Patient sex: M
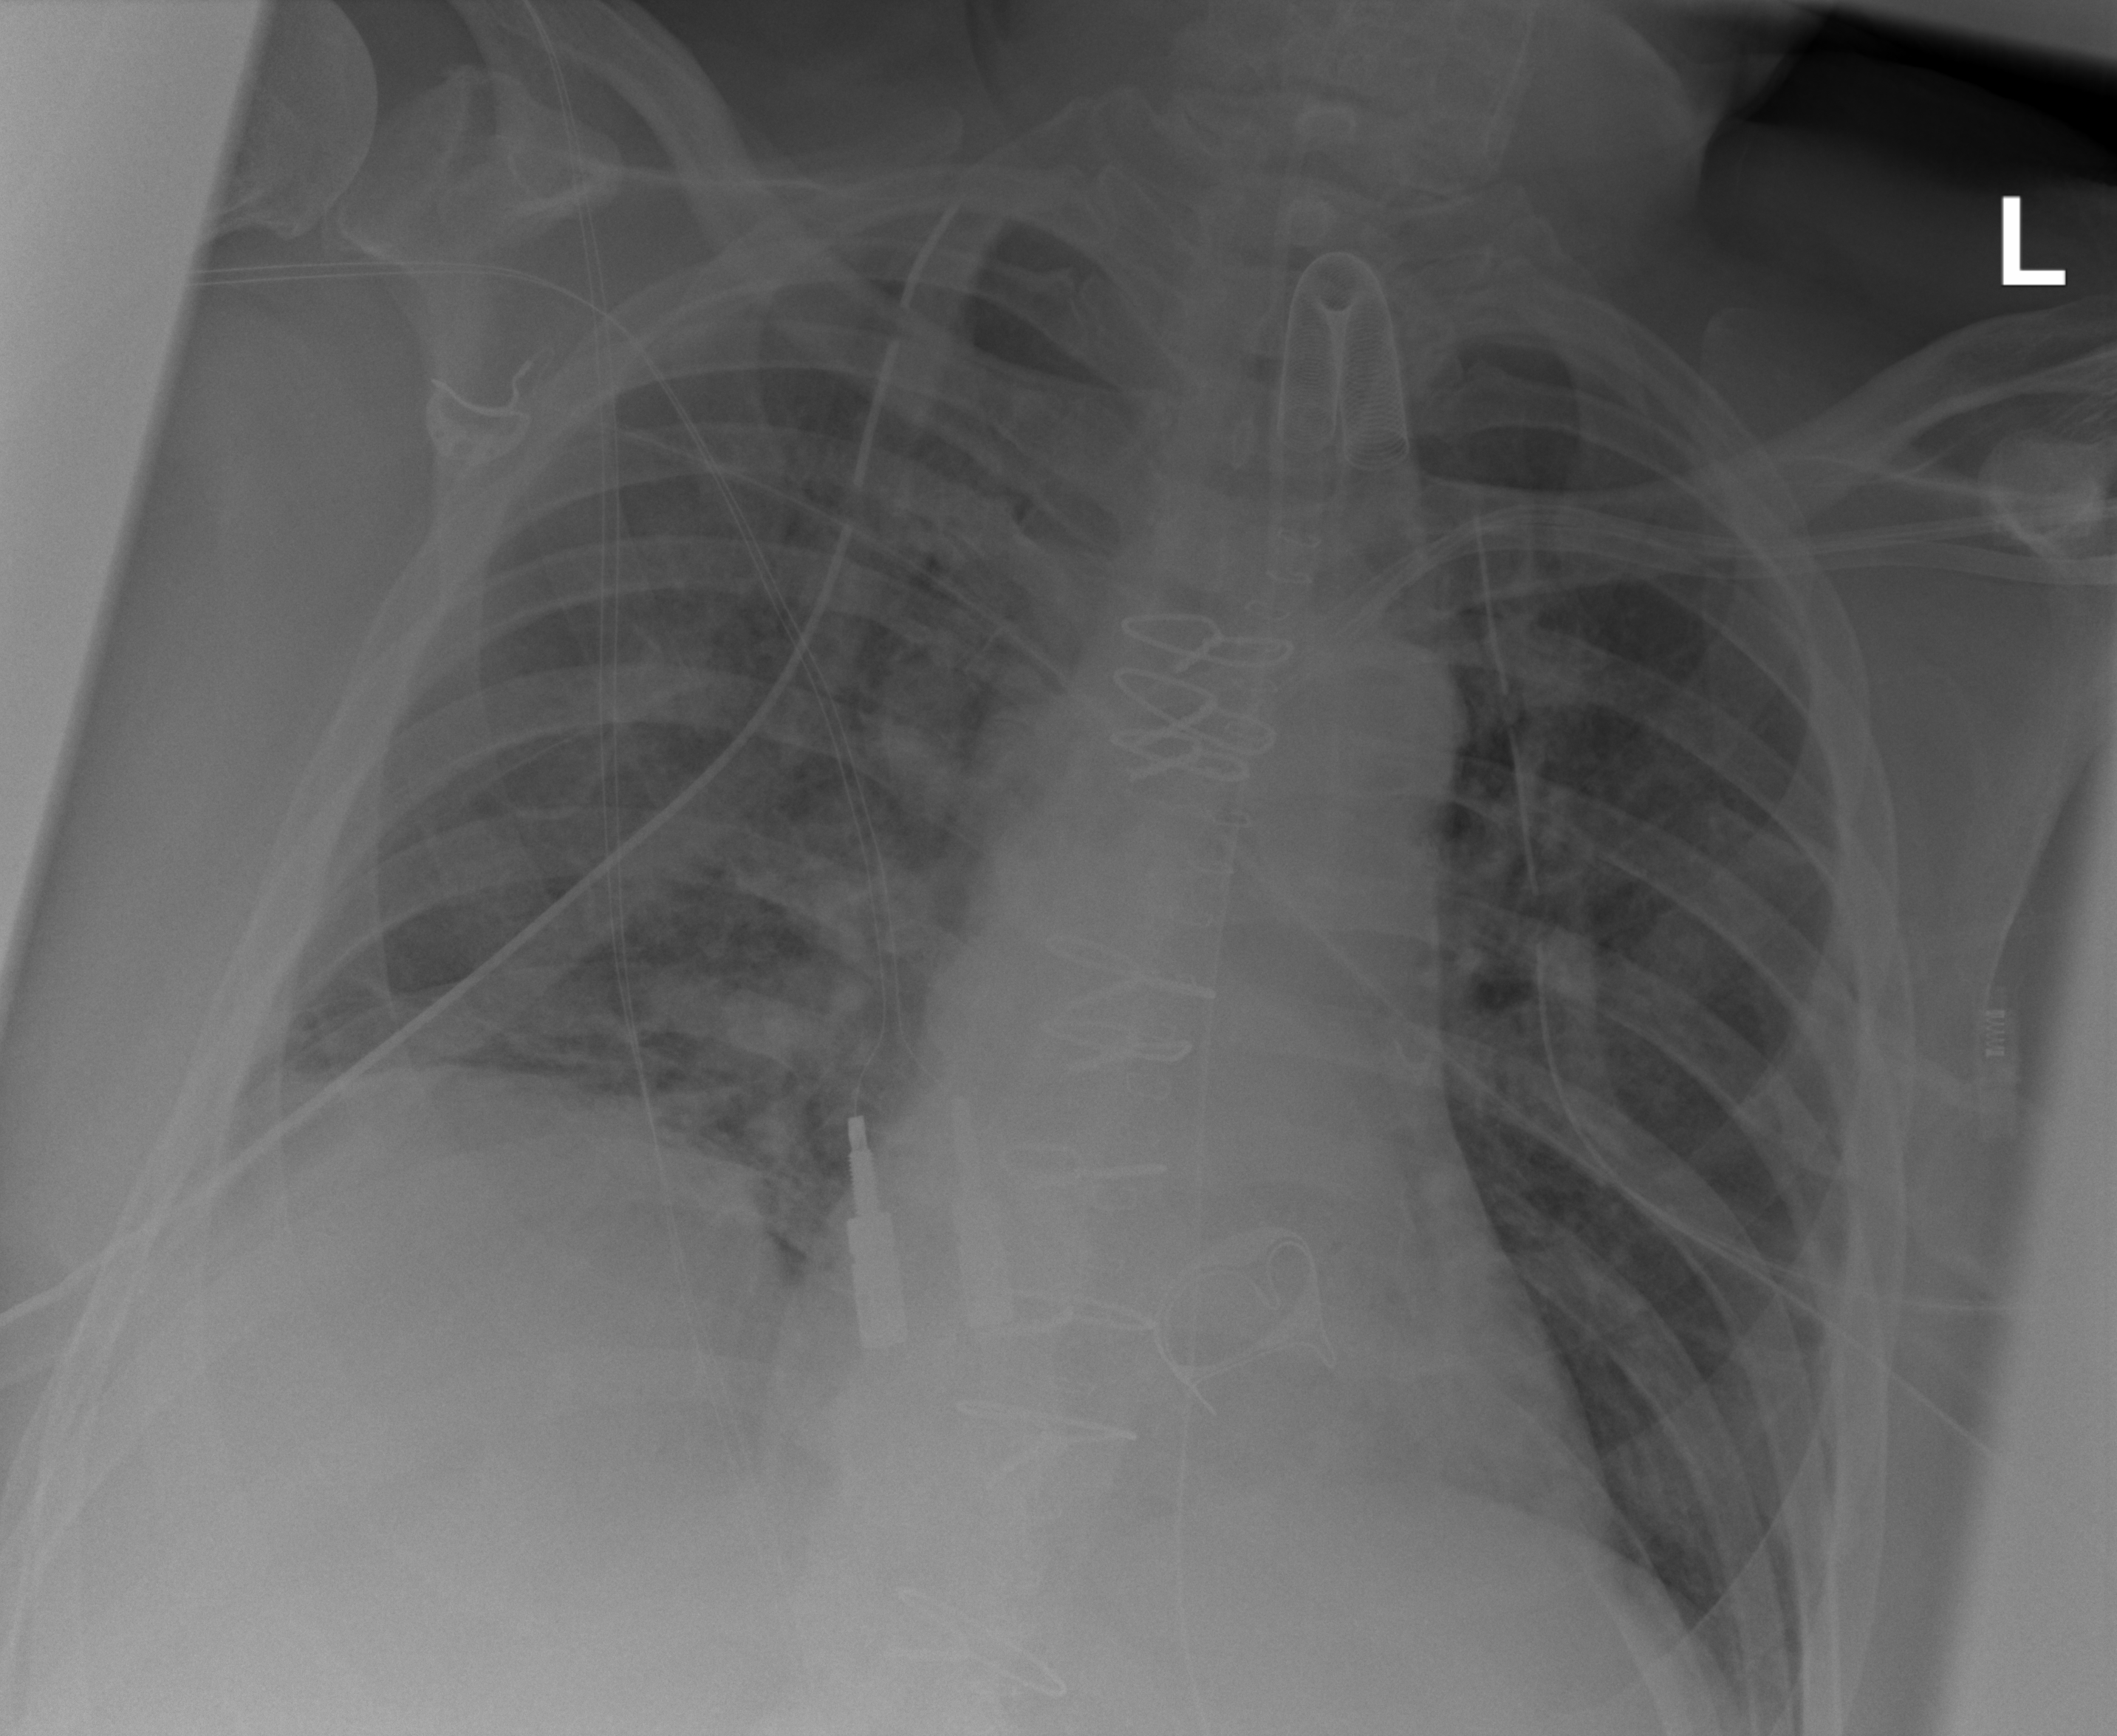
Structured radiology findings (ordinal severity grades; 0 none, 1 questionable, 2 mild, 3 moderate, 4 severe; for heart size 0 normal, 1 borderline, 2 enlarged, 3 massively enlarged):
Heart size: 0
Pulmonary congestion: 2
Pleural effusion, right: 1
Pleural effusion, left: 0
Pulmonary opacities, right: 3
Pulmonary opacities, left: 2
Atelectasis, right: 2
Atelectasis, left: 0